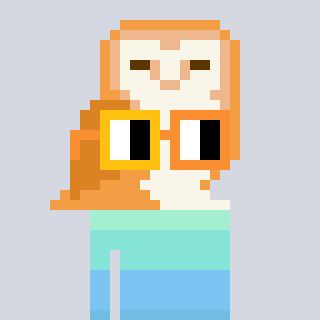
a pixel art character with square yellow and orange glasses, a owl-shaped head and a slimegreen-colored body on a cool background